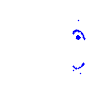
Particle: proton